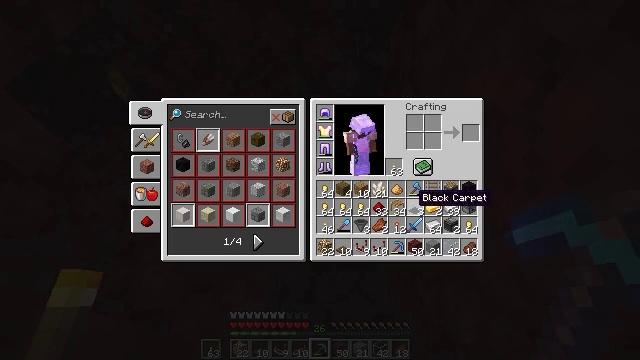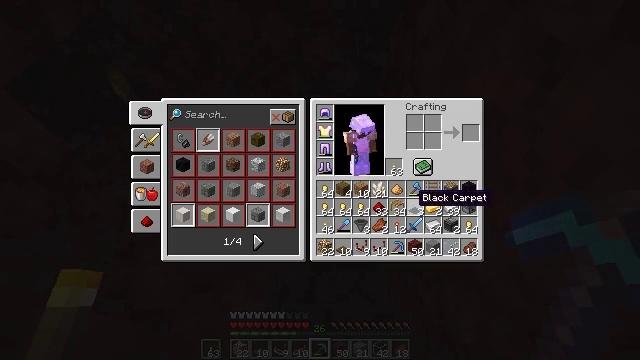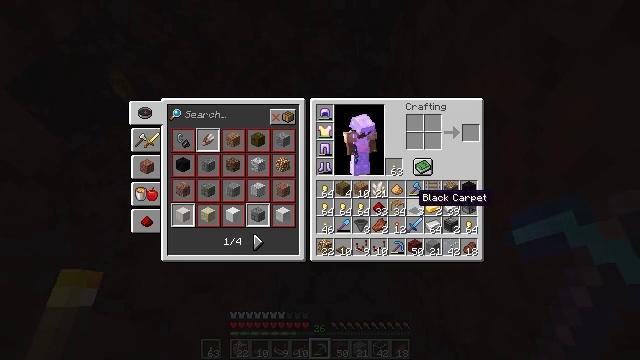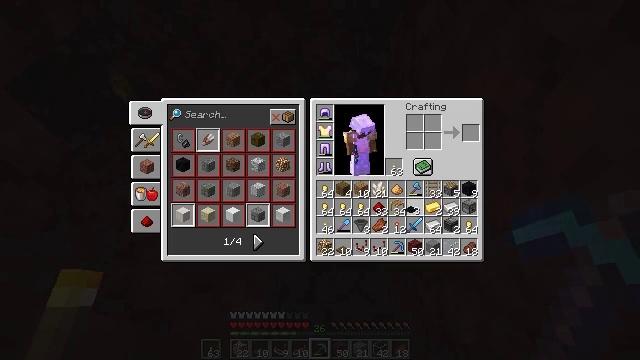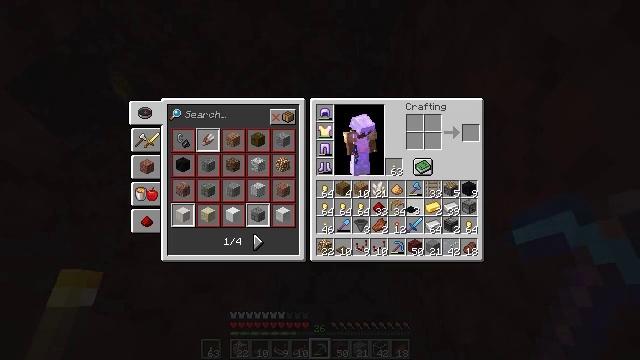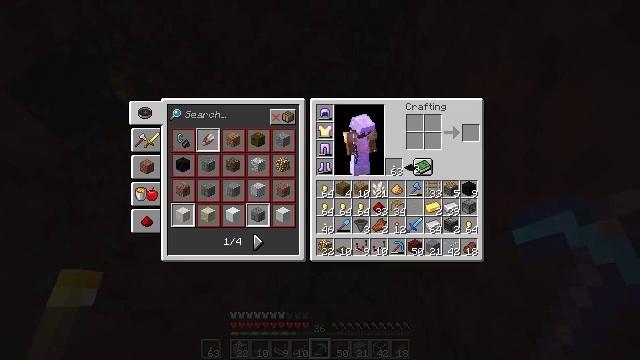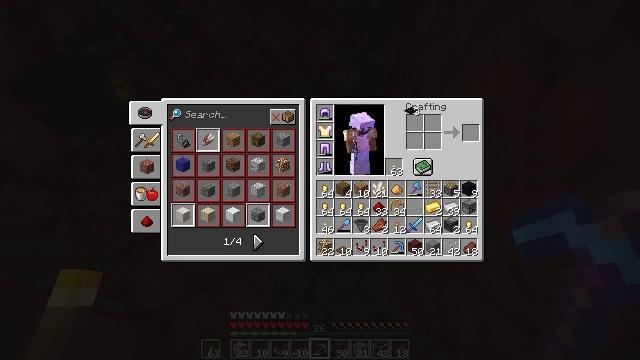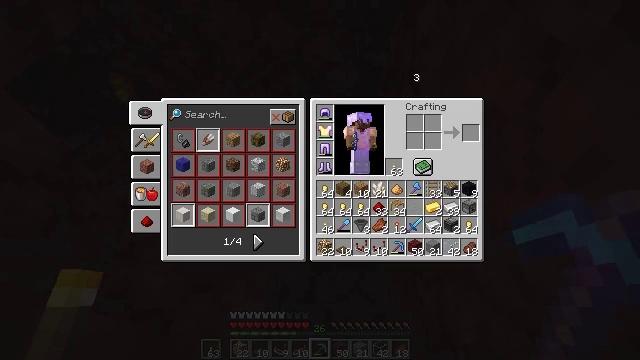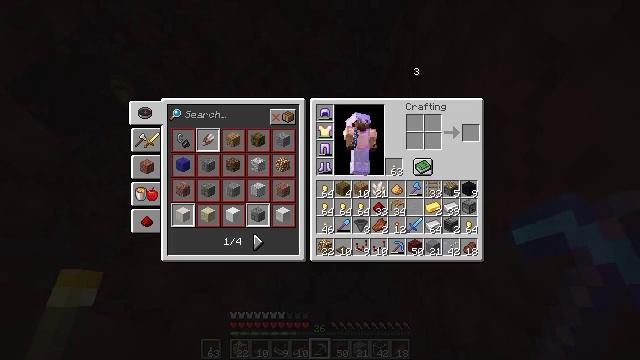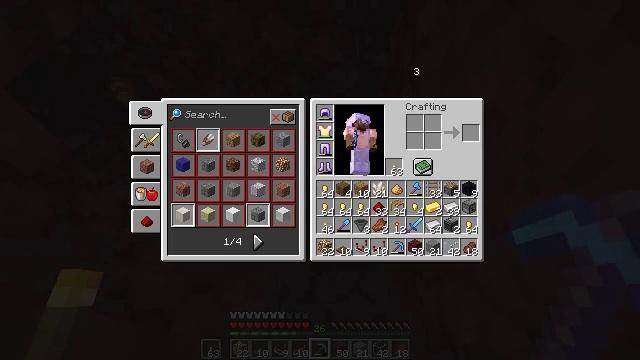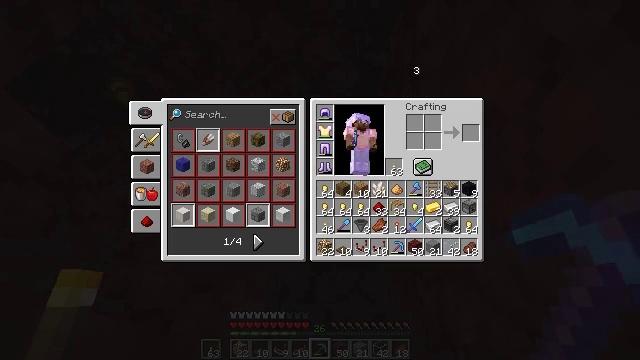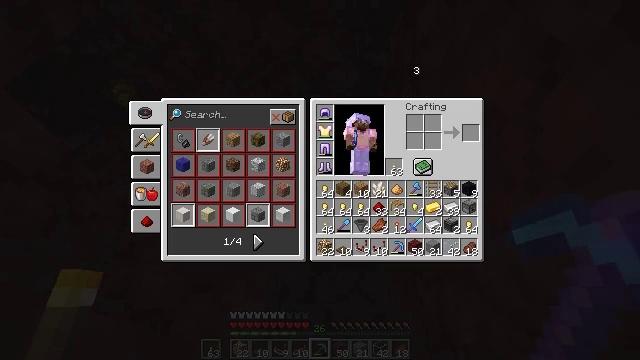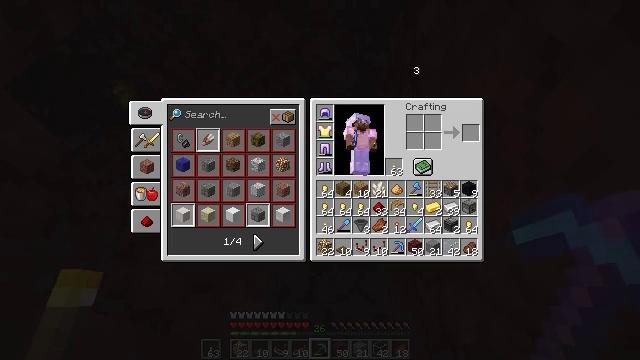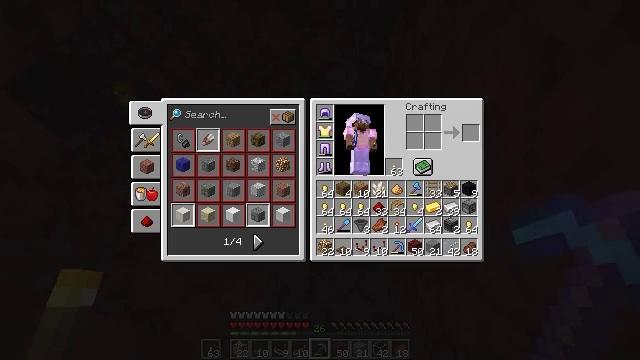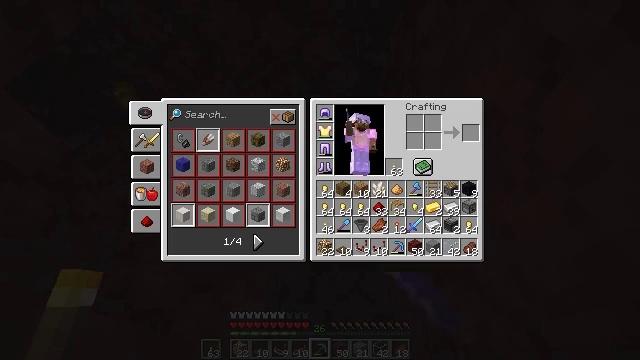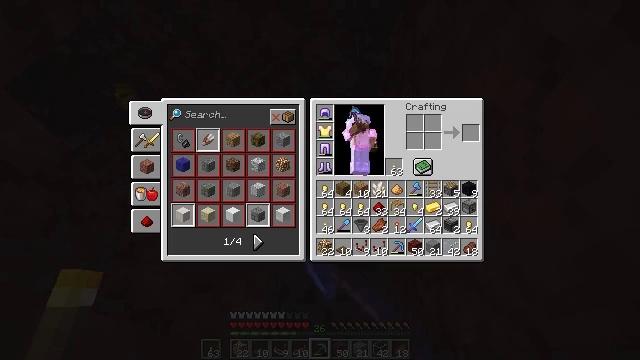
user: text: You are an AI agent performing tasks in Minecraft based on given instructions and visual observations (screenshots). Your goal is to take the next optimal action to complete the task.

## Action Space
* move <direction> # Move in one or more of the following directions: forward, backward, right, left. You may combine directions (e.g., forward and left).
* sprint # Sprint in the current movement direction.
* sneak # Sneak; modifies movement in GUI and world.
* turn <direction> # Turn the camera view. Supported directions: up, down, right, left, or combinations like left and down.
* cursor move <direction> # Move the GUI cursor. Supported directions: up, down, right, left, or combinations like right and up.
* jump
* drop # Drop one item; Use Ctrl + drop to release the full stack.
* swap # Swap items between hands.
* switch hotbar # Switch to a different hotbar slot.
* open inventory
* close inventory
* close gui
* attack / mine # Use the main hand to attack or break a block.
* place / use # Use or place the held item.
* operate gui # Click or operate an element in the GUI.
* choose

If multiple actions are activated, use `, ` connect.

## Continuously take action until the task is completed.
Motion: motion action
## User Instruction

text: Remove a black carpet from the inventory.
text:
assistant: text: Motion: no_op
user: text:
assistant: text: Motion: no_op
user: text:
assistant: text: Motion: operate gui
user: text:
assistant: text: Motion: operate gui
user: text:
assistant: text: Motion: cursor move up, operate gui
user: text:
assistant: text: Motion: cursor move up
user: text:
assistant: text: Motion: cursor move up
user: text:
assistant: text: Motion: no_op
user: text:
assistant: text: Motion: operate gui
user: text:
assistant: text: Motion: operate gui
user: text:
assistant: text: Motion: operate gui
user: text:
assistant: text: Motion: operate gui
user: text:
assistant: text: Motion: no_op
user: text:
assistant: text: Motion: no_op
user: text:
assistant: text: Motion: no_op
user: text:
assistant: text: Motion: no_op
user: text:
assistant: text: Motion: no_op
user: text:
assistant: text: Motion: no_op